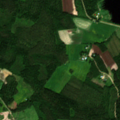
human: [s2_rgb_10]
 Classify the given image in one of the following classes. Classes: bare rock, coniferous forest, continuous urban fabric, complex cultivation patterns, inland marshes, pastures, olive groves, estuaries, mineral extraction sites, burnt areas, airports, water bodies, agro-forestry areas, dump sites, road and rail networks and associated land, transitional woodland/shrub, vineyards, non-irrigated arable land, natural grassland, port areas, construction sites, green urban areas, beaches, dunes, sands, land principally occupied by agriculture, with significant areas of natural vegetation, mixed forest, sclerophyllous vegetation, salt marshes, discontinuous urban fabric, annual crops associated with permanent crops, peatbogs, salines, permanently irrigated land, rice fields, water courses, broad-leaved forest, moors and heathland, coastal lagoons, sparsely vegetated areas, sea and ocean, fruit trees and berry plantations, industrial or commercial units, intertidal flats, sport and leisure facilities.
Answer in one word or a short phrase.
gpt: non-irrigated arable land, land principally occupied by agriculture, with significant areas of natural vegetation, coniferous forest, mixed forest